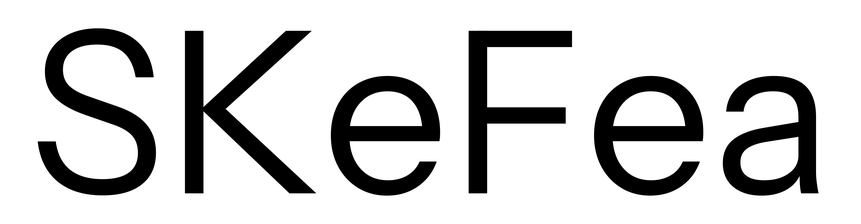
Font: InstrumentSans_Regular